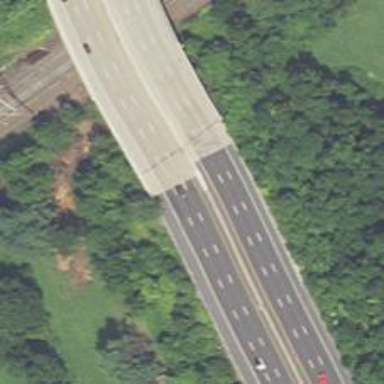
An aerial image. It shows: Bridge for trunk highway with expressway access.